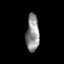
Tissue: skin
Cell type: Fibroblasts
Senescence score: 0.7006
Nuclear area (px): 470
Mean DAPI intensity: 143.909